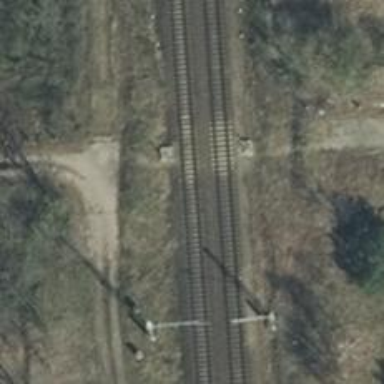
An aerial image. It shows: Railway signal.